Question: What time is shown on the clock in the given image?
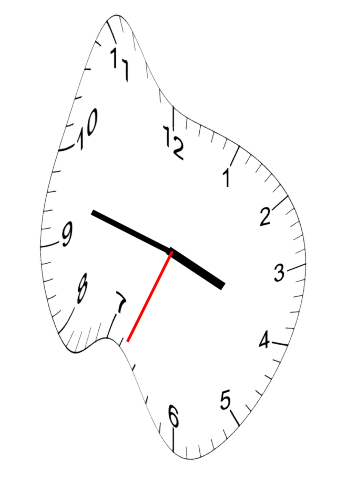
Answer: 03:47:34